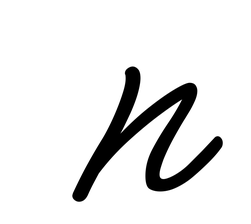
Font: MeowScript-Regular